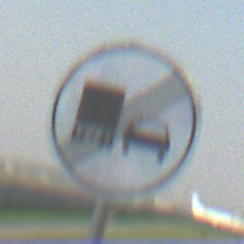
Verkehrszeichen: EndeUeberholverbotKraftfahrzeuge
Umgebung: Outdoor, Special
Tageszeit: MorningAfternoon
Wetter: Clear
Licht: Natural
Jahreszeit: NotSpecified
Kontrast: HighContrast